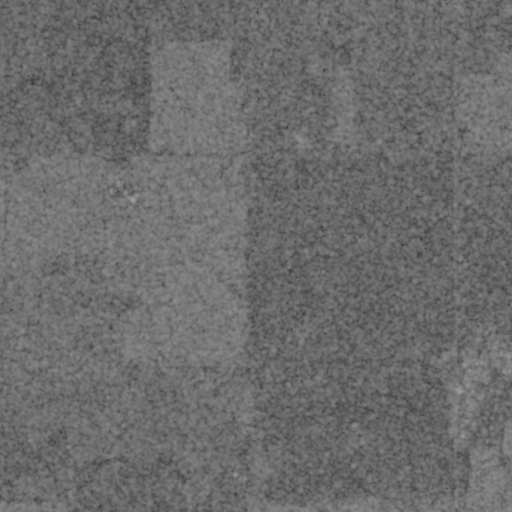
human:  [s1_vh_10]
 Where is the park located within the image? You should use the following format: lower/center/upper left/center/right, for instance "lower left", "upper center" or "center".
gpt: The park is located in the lower right of the image.
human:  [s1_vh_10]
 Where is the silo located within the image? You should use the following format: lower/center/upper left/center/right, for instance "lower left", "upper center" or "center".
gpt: The silo is located in the lower right of the image.
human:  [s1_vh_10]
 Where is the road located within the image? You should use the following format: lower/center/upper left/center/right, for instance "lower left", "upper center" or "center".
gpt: There is no road in the image.

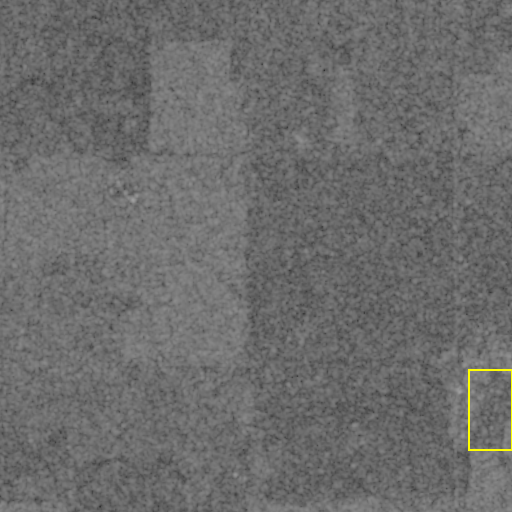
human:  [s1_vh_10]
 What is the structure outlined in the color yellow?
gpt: The structure outlined in yellow is a park.
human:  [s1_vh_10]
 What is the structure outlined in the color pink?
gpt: There is no pink outline.